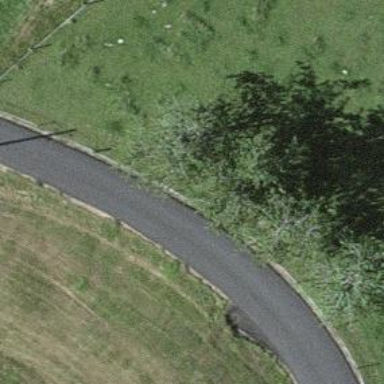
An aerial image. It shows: Paved service road.